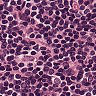
Metastatic tissue present: no